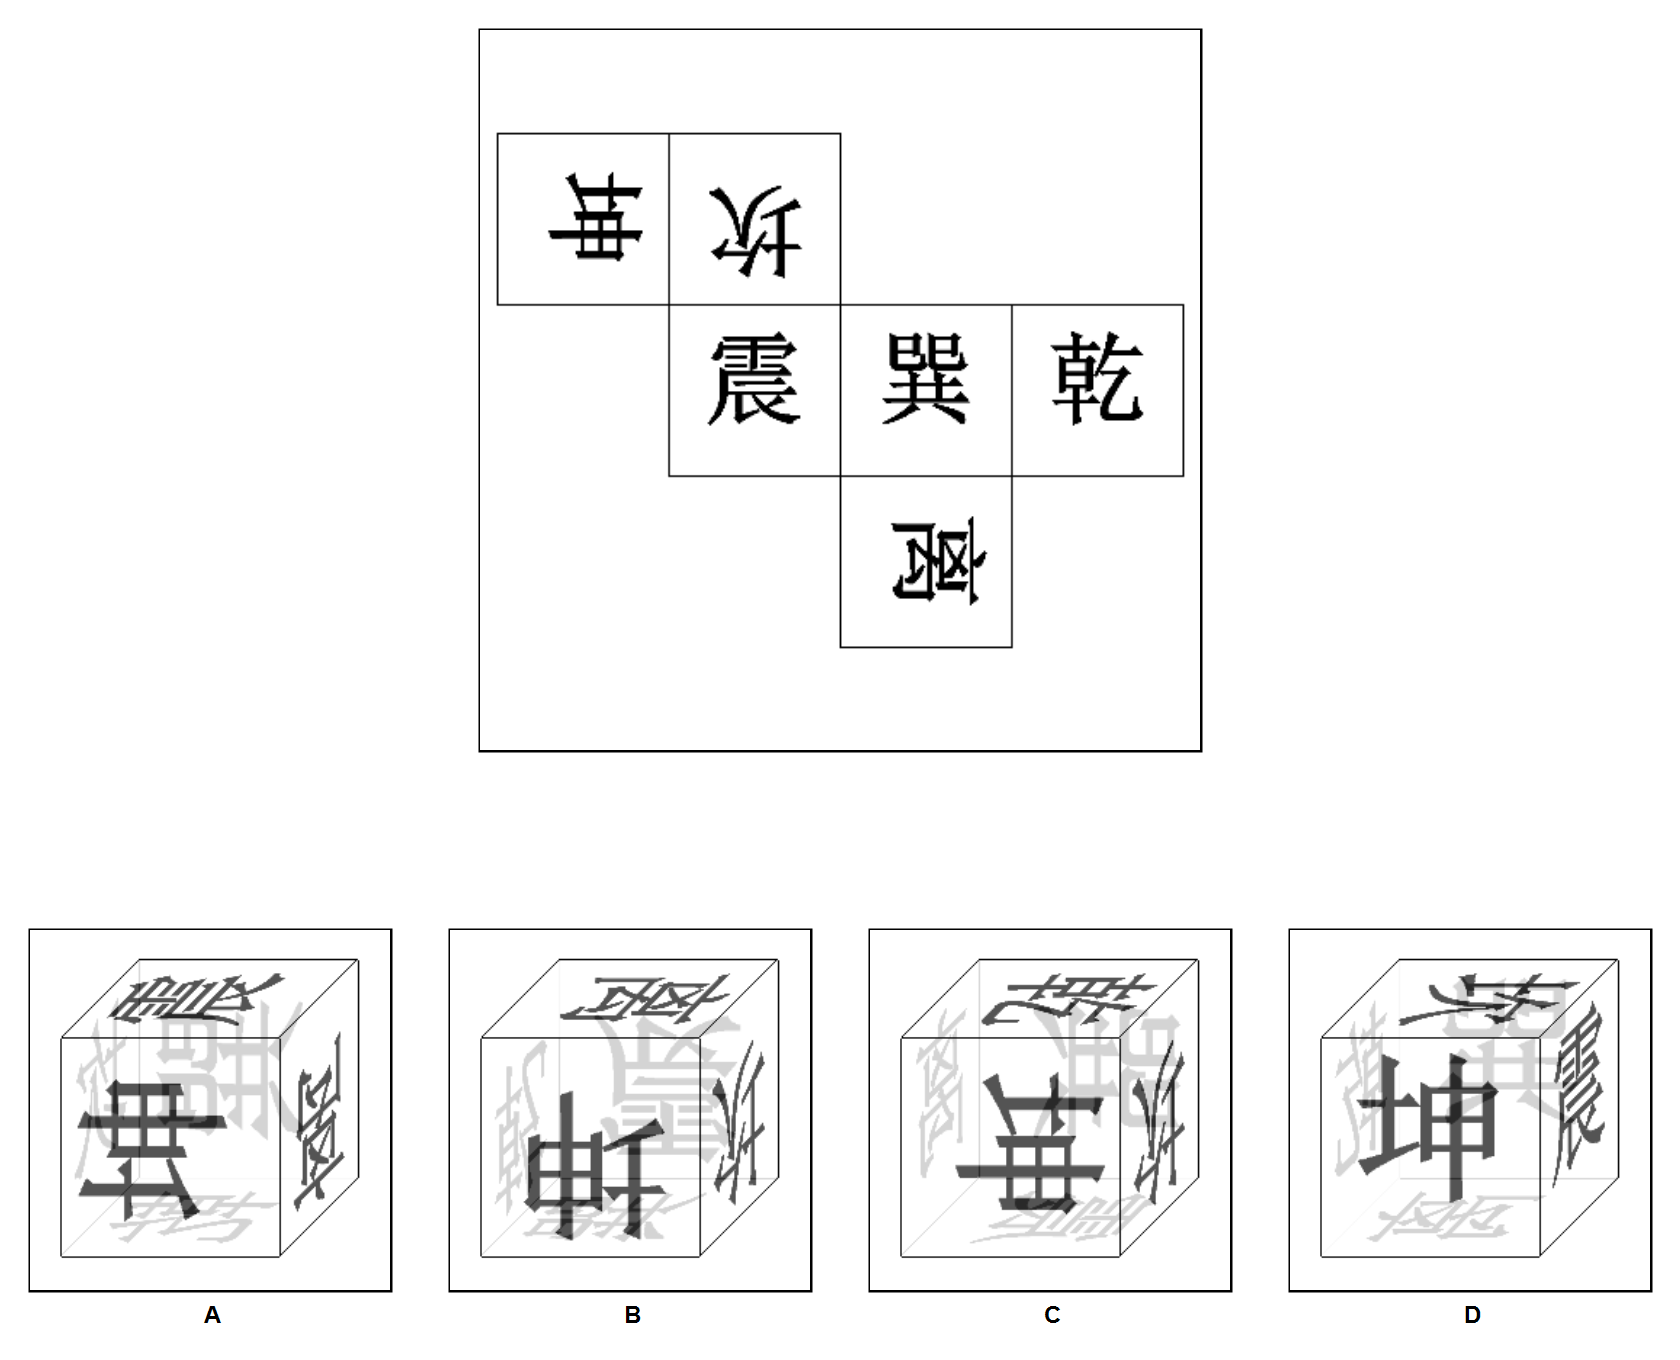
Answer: B